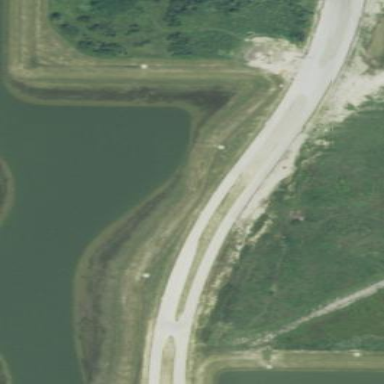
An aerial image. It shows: Retention basin with water.